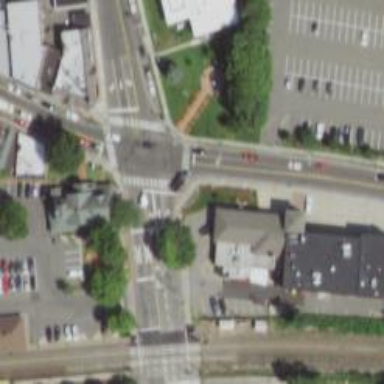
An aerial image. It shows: Marked road crossing.